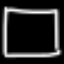
Label: square